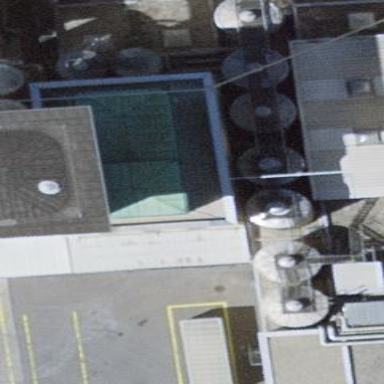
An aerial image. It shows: Industrial building.